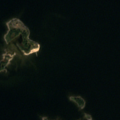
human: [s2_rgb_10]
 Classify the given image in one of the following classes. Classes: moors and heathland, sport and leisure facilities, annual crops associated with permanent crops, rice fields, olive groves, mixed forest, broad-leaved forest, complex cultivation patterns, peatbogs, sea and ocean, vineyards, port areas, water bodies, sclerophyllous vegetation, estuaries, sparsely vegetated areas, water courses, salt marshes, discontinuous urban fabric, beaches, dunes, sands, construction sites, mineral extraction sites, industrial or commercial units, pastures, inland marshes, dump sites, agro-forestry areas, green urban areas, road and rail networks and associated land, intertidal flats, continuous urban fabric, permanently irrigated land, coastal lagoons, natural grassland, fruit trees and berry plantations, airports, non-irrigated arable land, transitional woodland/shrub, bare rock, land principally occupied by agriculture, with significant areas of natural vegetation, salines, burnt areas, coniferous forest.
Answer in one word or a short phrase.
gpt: sea and ocean